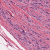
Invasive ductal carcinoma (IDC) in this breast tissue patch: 1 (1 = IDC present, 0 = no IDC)